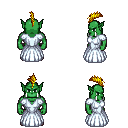
a pixel art fantasy rpg character, male body template, orc, green skin, underdress, gold greaves, blonde mohawk hairstyle, maroon shoes, four views (front, back, left, right), 2x2 character sprite sheet, small pixel art, hard edges, no anti-aliasing